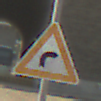
Verkehrszeichen: KurveRechts
Umgebung: Outdoor, Suburban
Tageszeit: MorningAfternoon
Wetter: Clear
Licht: Natural
Jahreszeit: NotSpecified
Kontrast: HighContrast